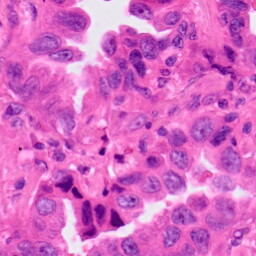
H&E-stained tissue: Lung